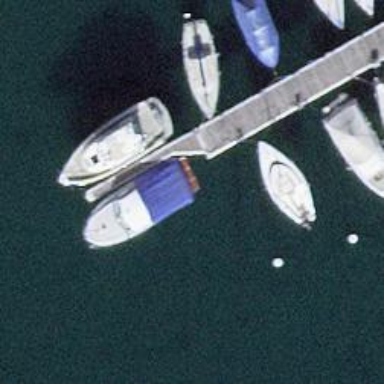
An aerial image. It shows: Man-made pier.